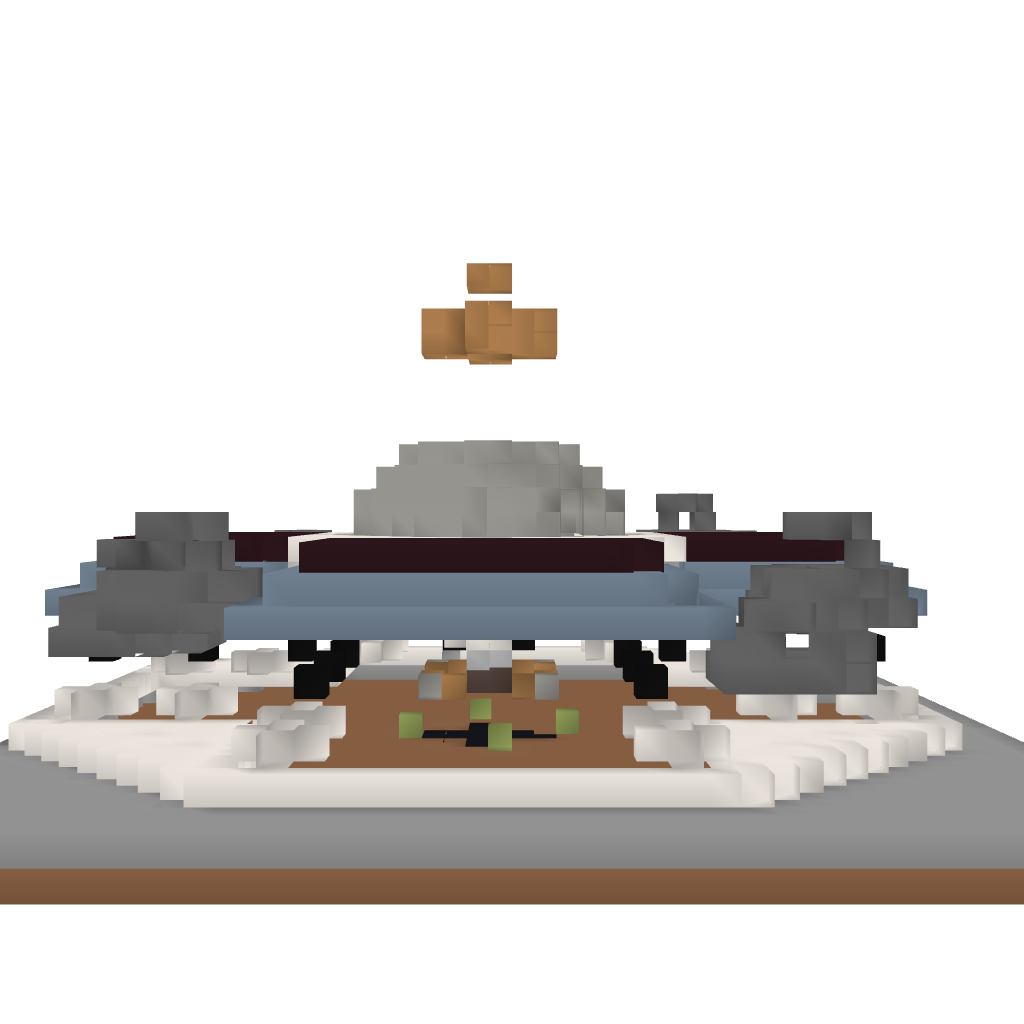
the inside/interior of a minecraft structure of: Herobrine temple